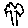
Label: tree